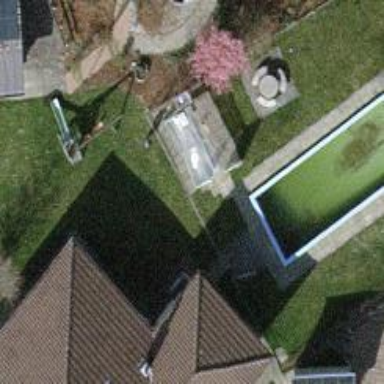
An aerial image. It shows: Inground swimming pool located in leisure land area.